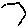
Label: hexagon